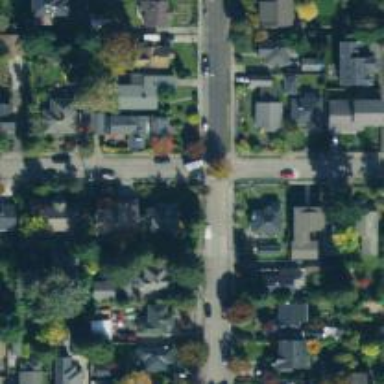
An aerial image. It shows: Residential road with separate asphalt sidewalk.